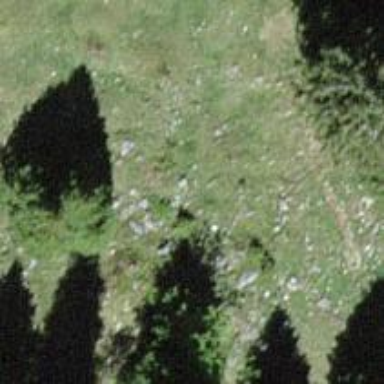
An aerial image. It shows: Needle-leaved tree in natural setting.